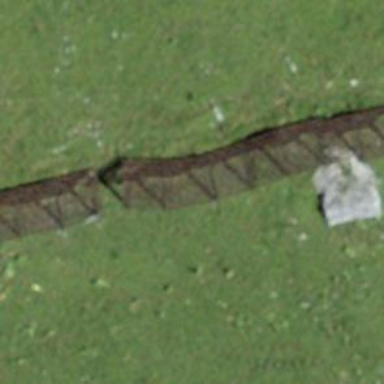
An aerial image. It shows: Structure built for avalanche protection.